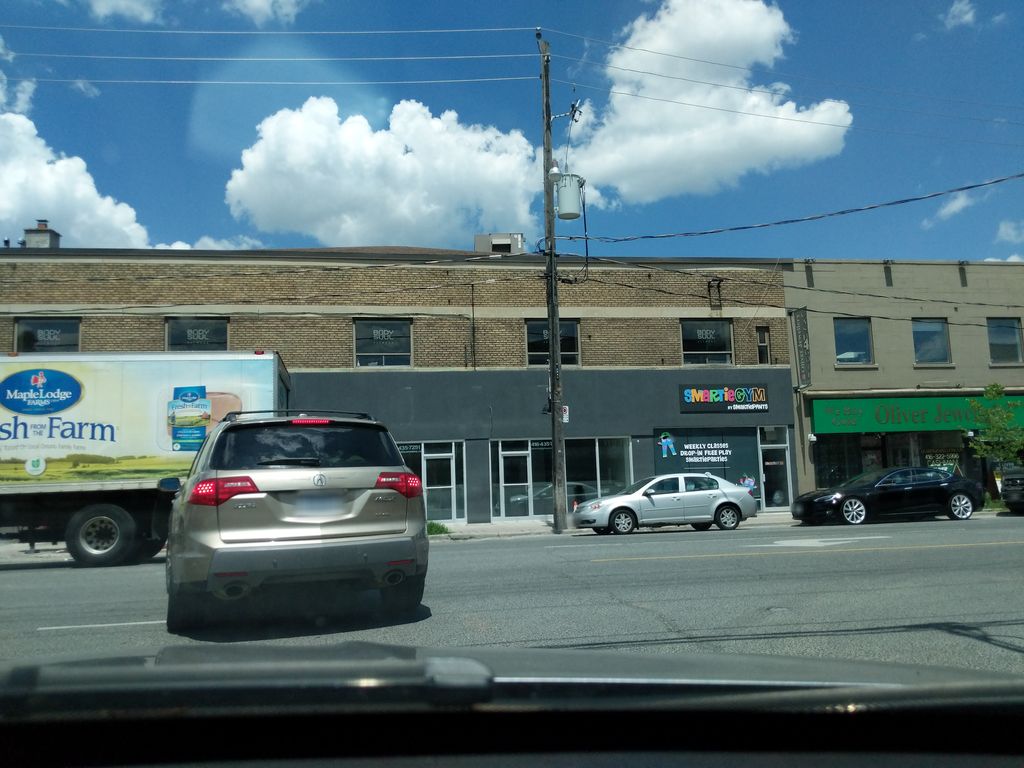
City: toronto